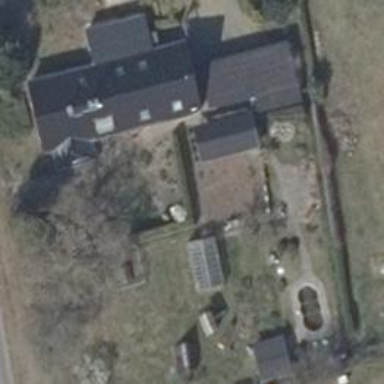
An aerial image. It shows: Gabled roof house.